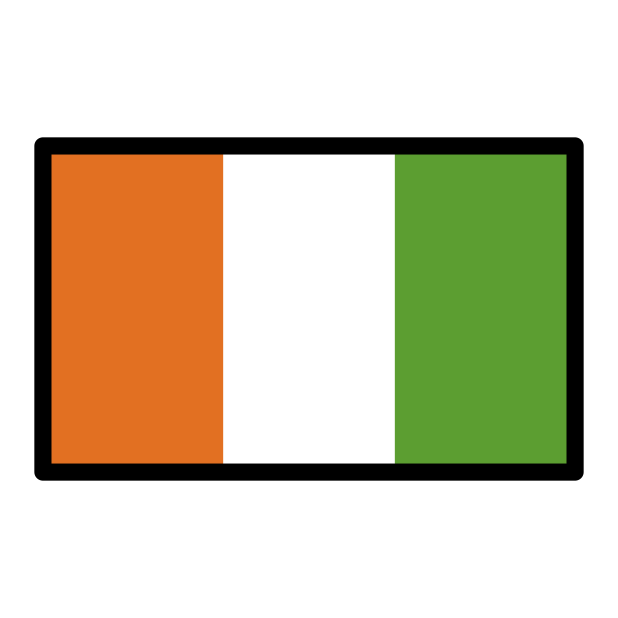
flag: Côte d’Ivoire